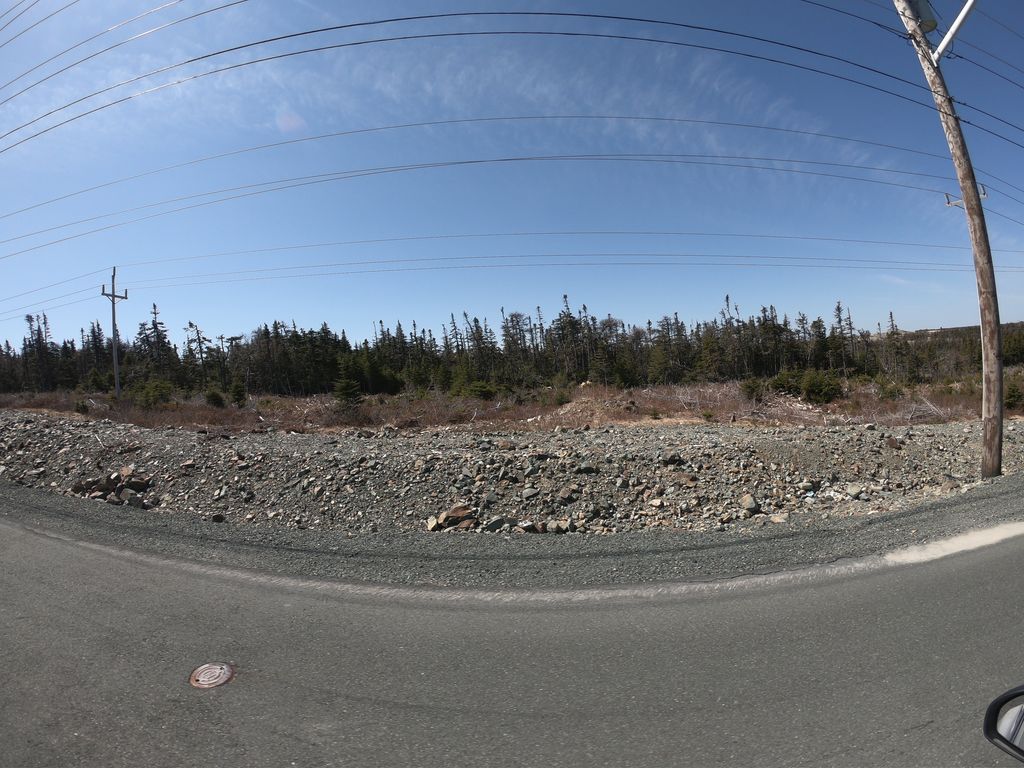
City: st_johns